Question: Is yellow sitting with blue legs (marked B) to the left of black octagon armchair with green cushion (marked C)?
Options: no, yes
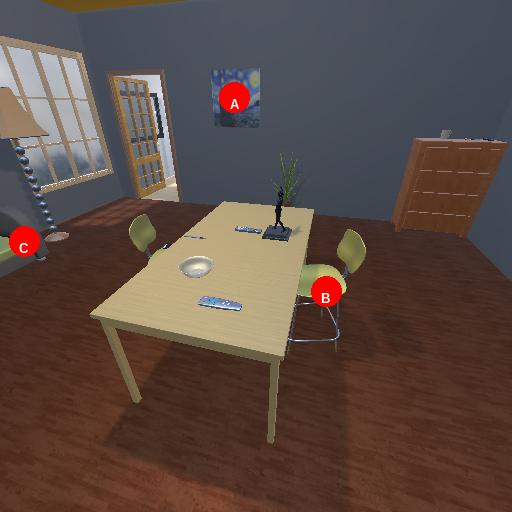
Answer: no